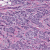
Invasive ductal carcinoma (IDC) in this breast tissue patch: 1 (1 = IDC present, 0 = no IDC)